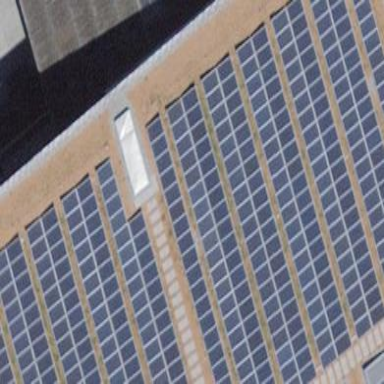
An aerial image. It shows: Solar power generator with photovoltaic panels.